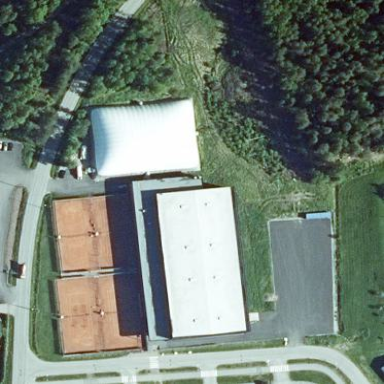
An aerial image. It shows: Tennis sports center building.